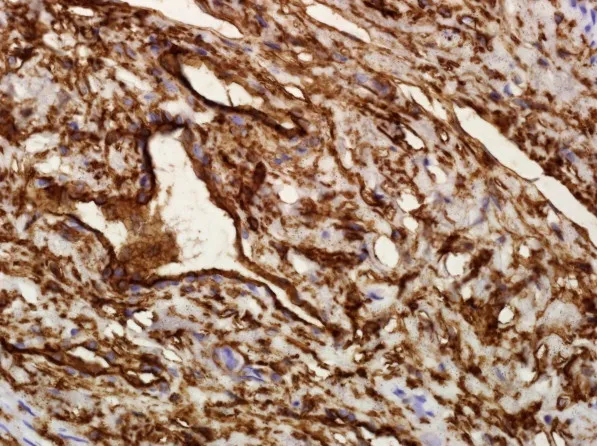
Microphotograph of the immunohistochemistry specimen. Strong and diffuse reactivity for CD34 (magnification 400x).
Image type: pathology (immunostaining)